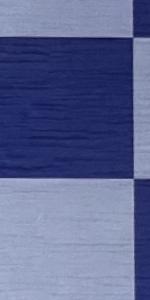
Label: Empty